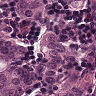
Metastatic tissue present: yes